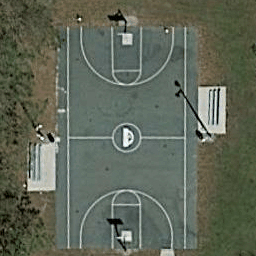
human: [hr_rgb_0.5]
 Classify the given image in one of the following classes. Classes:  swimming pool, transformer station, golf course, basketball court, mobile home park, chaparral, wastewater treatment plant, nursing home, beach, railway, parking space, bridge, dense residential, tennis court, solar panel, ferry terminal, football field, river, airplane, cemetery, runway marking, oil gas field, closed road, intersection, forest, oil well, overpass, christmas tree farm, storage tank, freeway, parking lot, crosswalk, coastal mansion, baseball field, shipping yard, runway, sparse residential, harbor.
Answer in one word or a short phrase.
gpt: basketball court